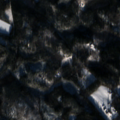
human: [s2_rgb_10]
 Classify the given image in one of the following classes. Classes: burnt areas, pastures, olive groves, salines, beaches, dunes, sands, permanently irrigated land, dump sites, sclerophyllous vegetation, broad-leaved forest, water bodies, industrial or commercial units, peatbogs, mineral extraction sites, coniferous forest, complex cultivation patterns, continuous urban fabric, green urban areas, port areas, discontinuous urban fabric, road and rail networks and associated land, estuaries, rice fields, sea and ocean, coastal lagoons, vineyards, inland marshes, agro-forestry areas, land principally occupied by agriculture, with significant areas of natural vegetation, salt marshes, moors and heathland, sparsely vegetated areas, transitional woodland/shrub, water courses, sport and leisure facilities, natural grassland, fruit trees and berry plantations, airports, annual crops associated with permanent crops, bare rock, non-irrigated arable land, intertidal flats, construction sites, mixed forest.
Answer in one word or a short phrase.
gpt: coniferous forest, mixed forest, transitional woodland/shrub